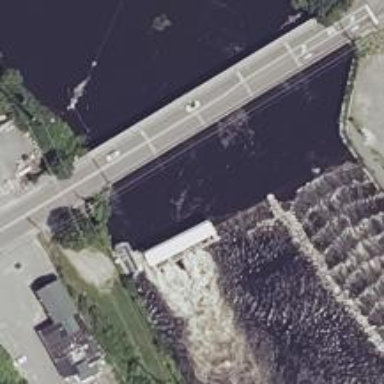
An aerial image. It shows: Dam along waterway.